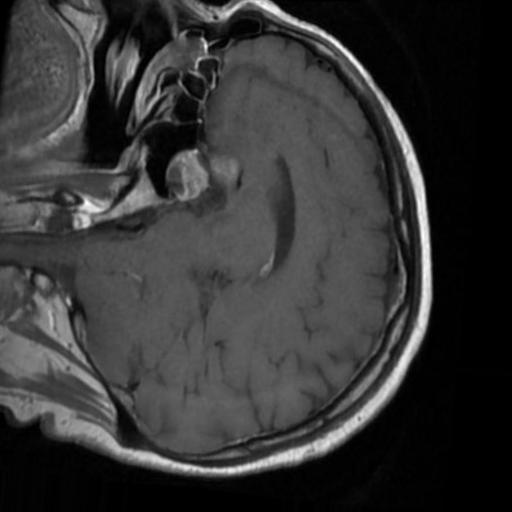
Label: brain_tumor